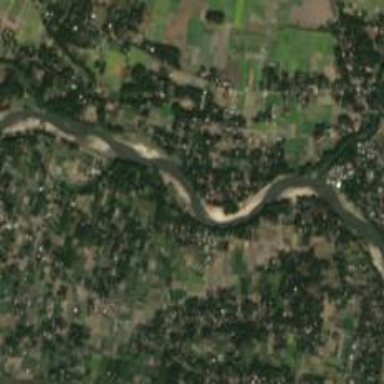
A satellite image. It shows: Beautiful view of river.